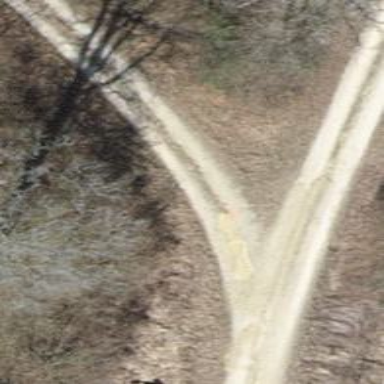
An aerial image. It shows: Gravel track with grade2 quality.